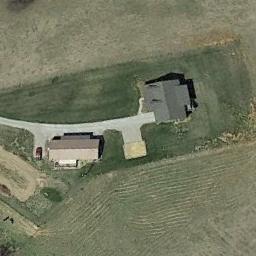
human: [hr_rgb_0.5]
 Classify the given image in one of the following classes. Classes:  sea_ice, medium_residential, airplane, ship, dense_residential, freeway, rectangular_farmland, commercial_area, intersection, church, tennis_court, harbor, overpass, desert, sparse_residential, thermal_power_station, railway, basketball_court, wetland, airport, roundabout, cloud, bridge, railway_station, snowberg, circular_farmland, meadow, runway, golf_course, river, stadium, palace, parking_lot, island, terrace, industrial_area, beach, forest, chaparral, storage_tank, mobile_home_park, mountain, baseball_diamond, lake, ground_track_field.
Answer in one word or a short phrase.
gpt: sparse_residential